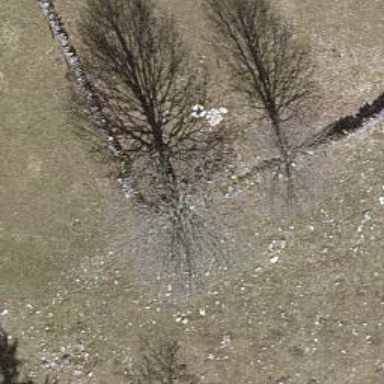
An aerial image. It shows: Broadleaved tree with lush foliage.